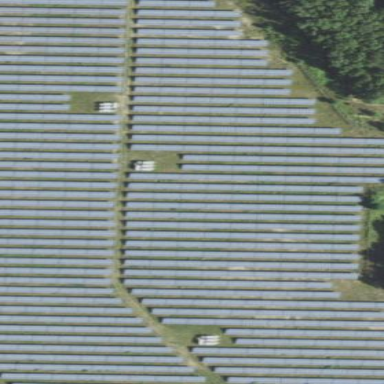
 hosting solar power plant utilizing photovoltaic technology."